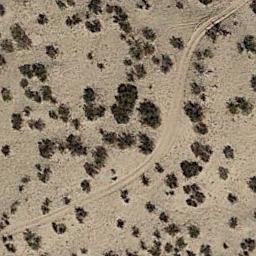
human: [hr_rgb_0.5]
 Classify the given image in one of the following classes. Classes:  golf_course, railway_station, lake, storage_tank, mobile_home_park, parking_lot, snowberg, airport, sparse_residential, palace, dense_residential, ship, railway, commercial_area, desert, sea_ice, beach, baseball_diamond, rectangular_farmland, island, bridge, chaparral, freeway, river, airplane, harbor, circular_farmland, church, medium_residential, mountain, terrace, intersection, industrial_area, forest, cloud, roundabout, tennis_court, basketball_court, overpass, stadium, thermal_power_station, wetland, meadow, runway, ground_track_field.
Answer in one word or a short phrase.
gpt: chaparral